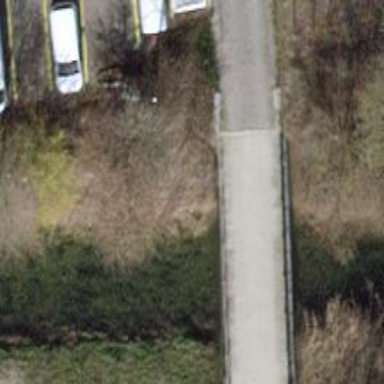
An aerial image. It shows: Hedge acting as barrier.